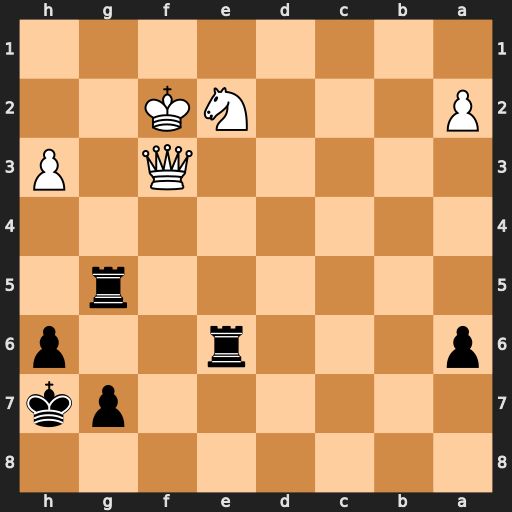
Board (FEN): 8/6pk/p3r2p/6r1/8/5Q1P/P3NK2/8
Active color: b
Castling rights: -
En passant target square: -
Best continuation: Rf6 Nf4 Rgf5